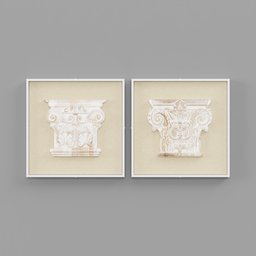
Label: decoration